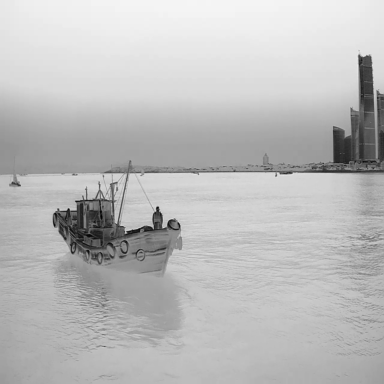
There are two sailboats in the infrared image.